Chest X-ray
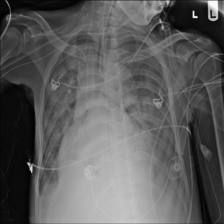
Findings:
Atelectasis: positive
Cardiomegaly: negative
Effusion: positive
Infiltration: positive
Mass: negative
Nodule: negative
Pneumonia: negative
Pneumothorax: negative
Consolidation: negative
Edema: negative
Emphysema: negative
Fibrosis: negative
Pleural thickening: negative
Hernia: negative